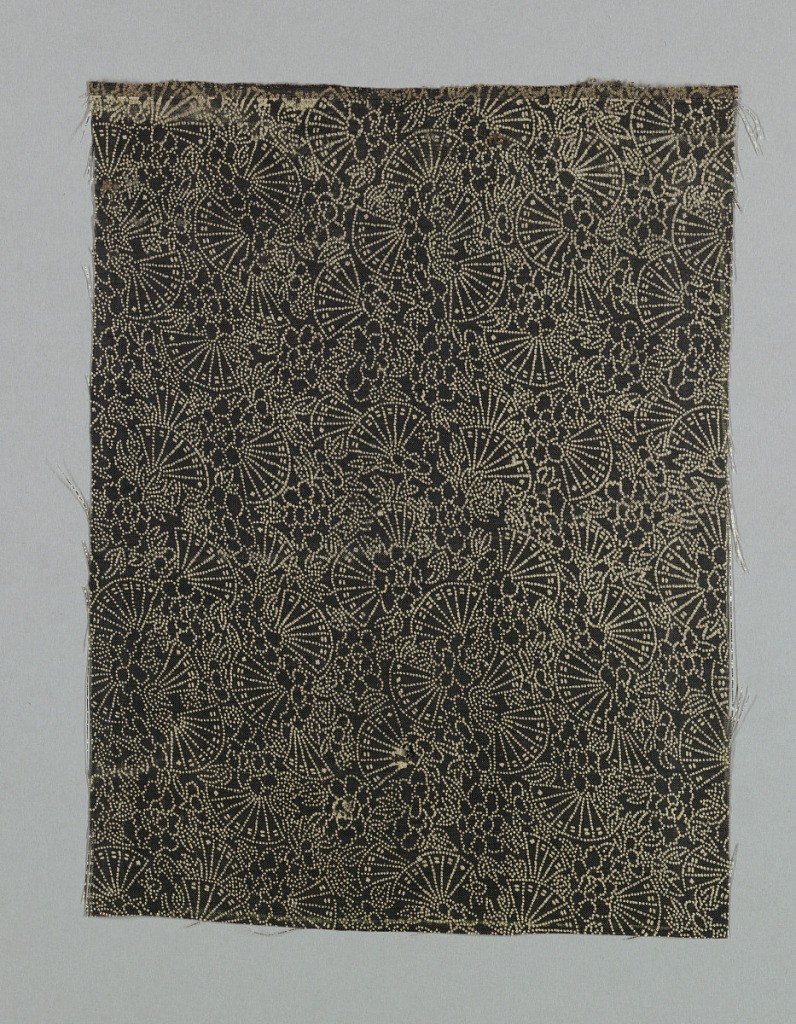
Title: Textile
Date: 19th century
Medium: silk Technique: plain weave, indigo dyed, resist applied with perforated stencil (kitri-bori)
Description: Allover pattern of fans and peonies composed of tiny white dots on a black background. Kitri-bori (awl carving).